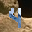
Label: 4